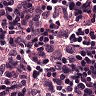
Metastatic tissue present: no